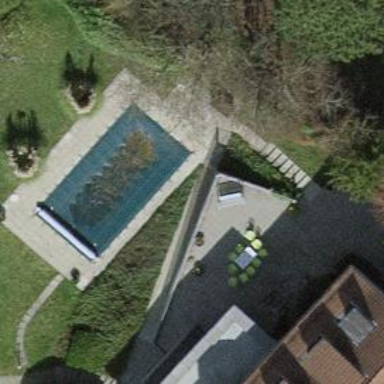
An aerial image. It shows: Swimming pool located in leisure land.